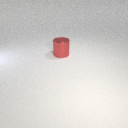
large red metal cylinder